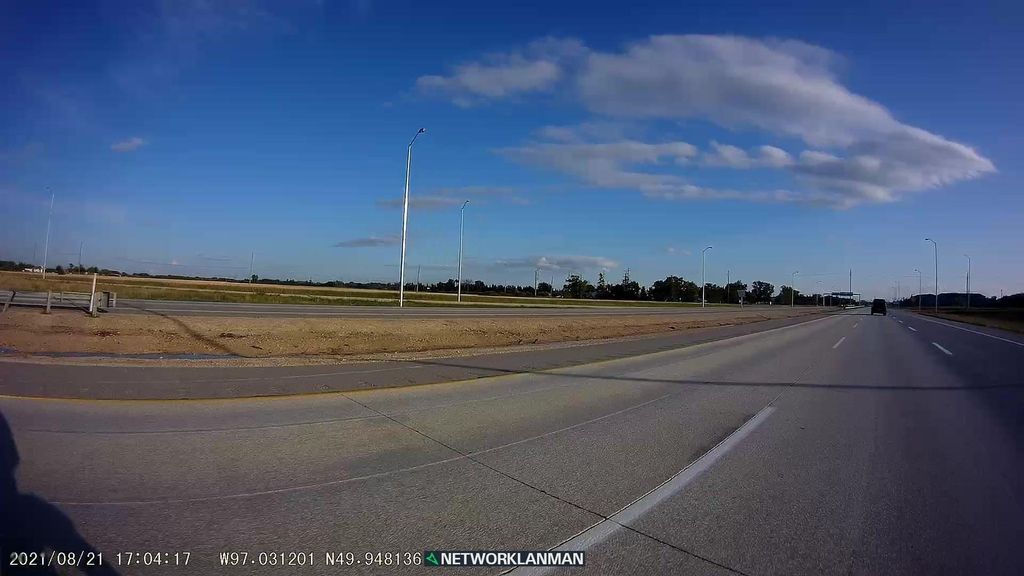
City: winnipeg